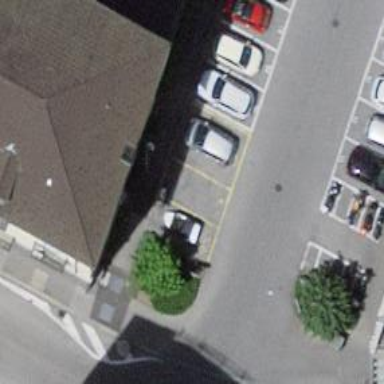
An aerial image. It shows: Charging station.